Question: I am trying to work with apache poi for docx format file and I am stuck at using formulas in table. For instance see the image :

I did try setting text to "=SUM(ABOVE)" but it doesnt work this way.
I think I might need to set custom xml data here but I am not sure how to proceed. I tried following piece of code :
'''
XWPFTable table = document.createTable();
//create first row
XWPFTableRow tableRowOne = table.getRow(0);
table.getRow(0).createCell();
table.getRow(0).getCell(0).setText("10");
table.getRow(0).createCell();
table.getRow(0).getCell(1).setText("=SUM(ABOVE)");
'''
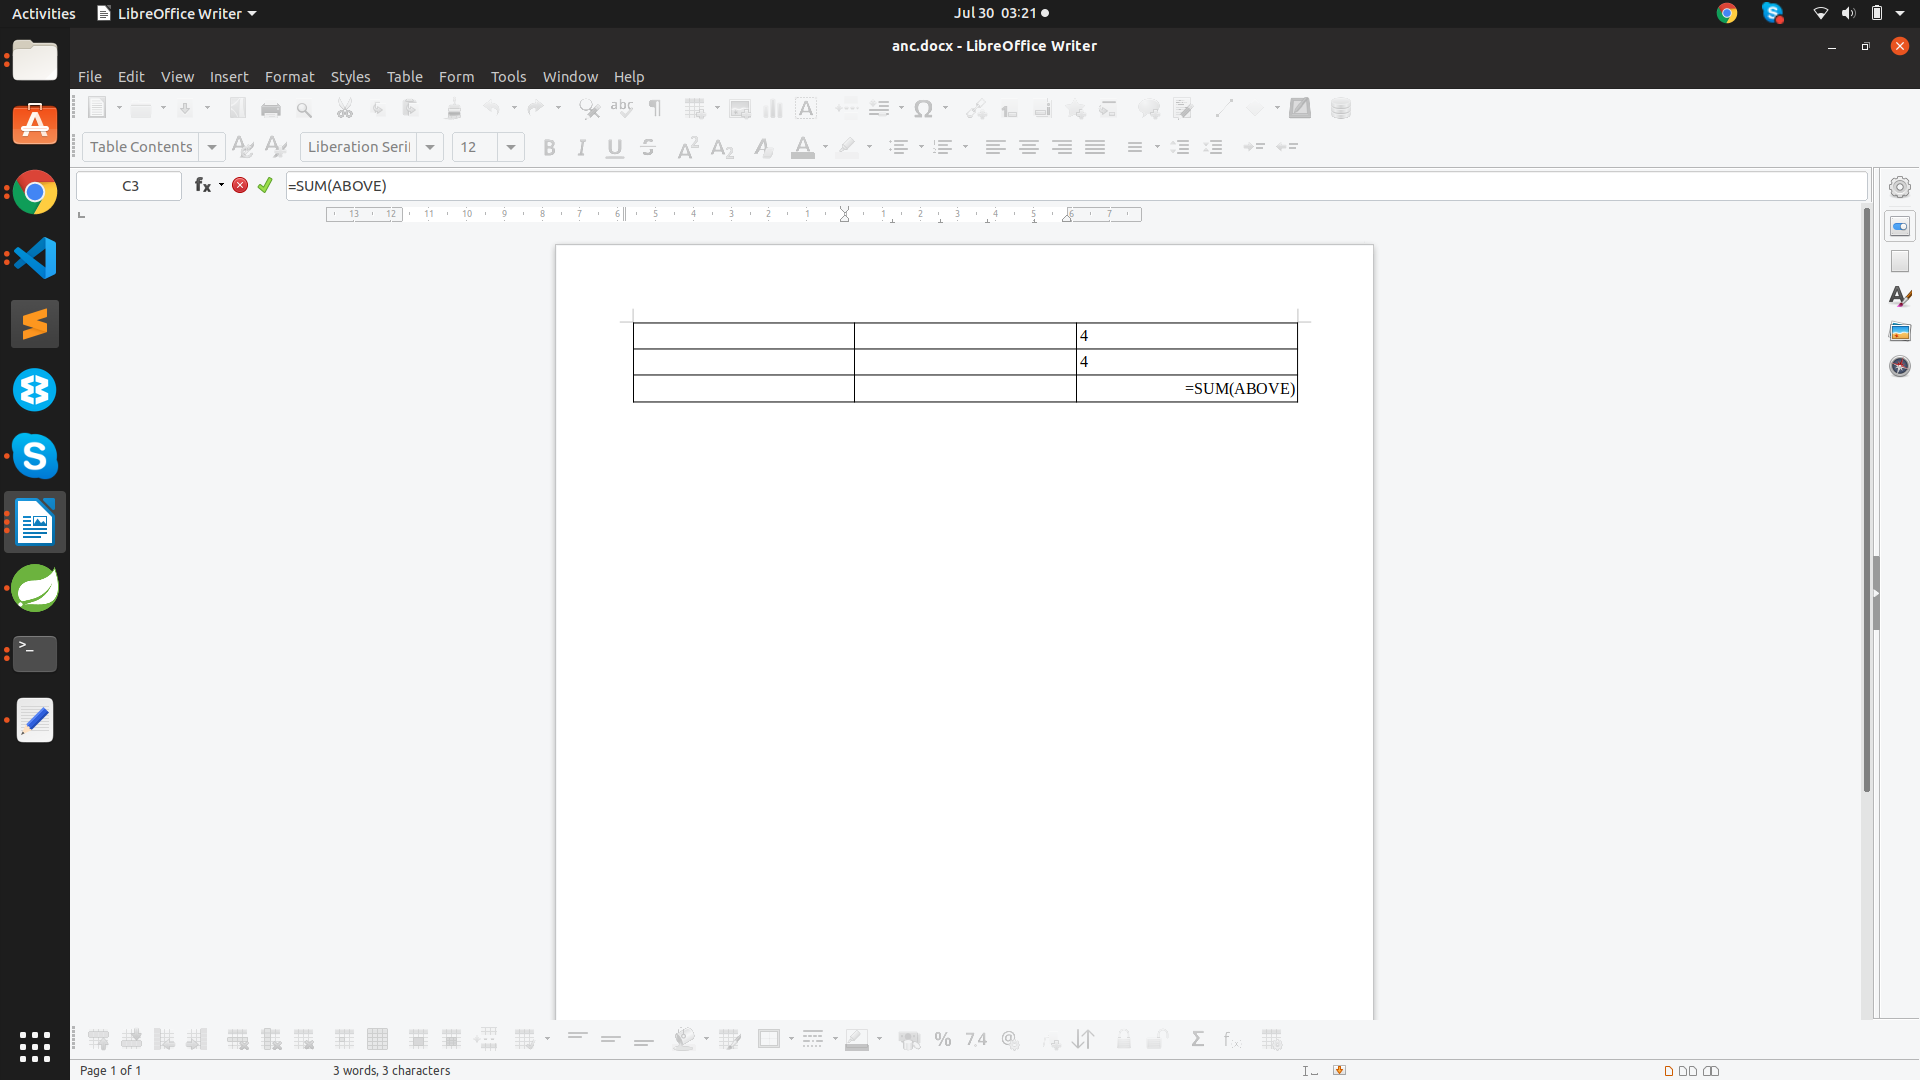
Answer: What I am doing in case of such requirements is as follows:
First, creating the simplest possible 'Word' document having the required things in it using the 'Word' 'GUI'. Then have a look into what 'Word' has created to get a idea what needs to be created using 'apache poi'.
In concrete here:
Do creating the simplest possible table in 'Word' which has a field '{=SUM(ABOVE)}' in it. Save that as '*.docx'. Now unzip that '*.docx' (Office Open XML files like '*.docx' are simply 'ZIP' archive). Have a look at '/word/document.xml' in that archive. There you will find something like:
'''
<w:tc>
<w:p>
<w:fldSimple w:instr="=SUM(ABOVE)"/>
...
</w:p>
</w:tc>
'''
This is 'XML' for a table cell having a paragraph having a 'fldSimple' element in it where 'instr' attribute contains the formula.
Now we know, we need the table cell 'XWPFTableCell' and the 'XWPFParagraph' in it. Then we need set a 'fldSimple' element in this paragaraph where 'instr' attribute contains the formula.
This would be as simple as
'''
paragraphInCell.getCTP().addNewFldSimple().setInstr("=SUM(ABOVE)");
'''
But of course something must tell 'Word' the need to calculate the formula when the document opens. The simplest solution for this is setting the field "dirty". That leads to the need for updating the field while opening the document in 'Word'. It also leads to a confirming message dialog about the need for updating.
Complete example using 'apache poi 4.1.0':
'''
import java.io.FileOutputStream;
import org.apache.poi.xwpf.usermodel.*;
import org.openxmlformats.schemas.wordprocessingml.x2006.main.CTSimpleField;
import org.openxmlformats.schemas.wordprocessingml.x2006.main.STOnOff;
public class CreateWordTableSumAbove {
public static void main(String[] args) throws Exception {
XWPFDocument document= new XWPFDocument();
XWPFParagraph paragraph = document.createParagraph();
XWPFRun run=paragraph.createRun();
run.setText("The table:");
//create the table
XWPFTable table = document.createTable(4,3);
table.setWidth("100%");
for (int row = 0; row < 3; row++) {
for (int col = 0; col < 3; col++) {
if (col < 2) table.getRow(row).getCell(col).setText("row " + row + ", col " + col);
else table.getRow(row).getCell(col).setText("" + ((row + 1) * 1234));
}
}
//set Sum row
table.getRow(3).getCell(0).setText("Sum:");
//get paragraph from cell where the sum field shall be contained
XWPFParagraph paragraphInCell = null;
if (table.getRow(3).getCell(2).getParagraphs().size() == 0) paragraphInCell = table.getRow(3).getCell(2).addParagraph();
else paragraphInCell = table.getRow(3).getCell(2).getParagraphs().get(0);
//set sum field in
CTSimpleField sumAbove = paragraphInCell.getCTP().addNewFldSimple();
sumAbove.setInstr("=SUM(ABOVE)");
//set sum field dirty, so it must be calculated while opening the document
sumAbove.setDirty(STOnOff.TRUE);
paragraph = document.createParagraph();
FileOutputStream out = new FileOutputStream("create_table.docx");
document.write(out);
out.close();
document.close();
}
}
'''
That all only works properly when the document is opened using 'Microsoft Word'. 'LibreOffice Writer' is not able storing such formula fields into 'Office Open XML' ('*.docx') format nor is it able reading such 'Office Open XML' formula fields properly.